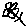
Label: flower